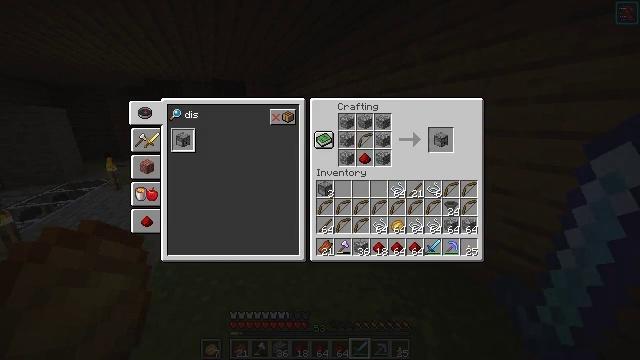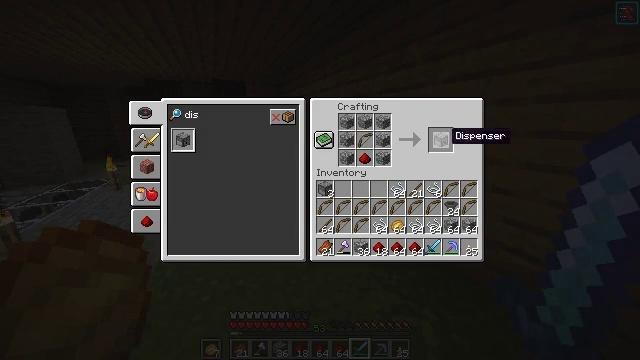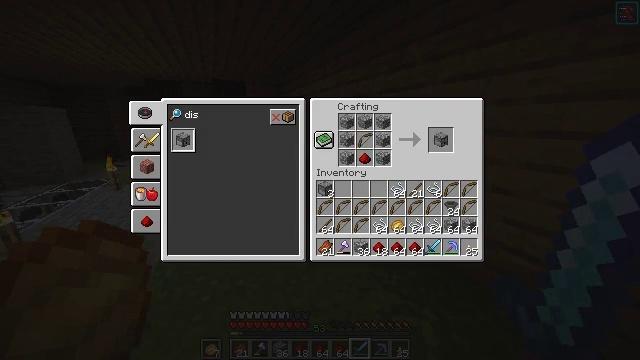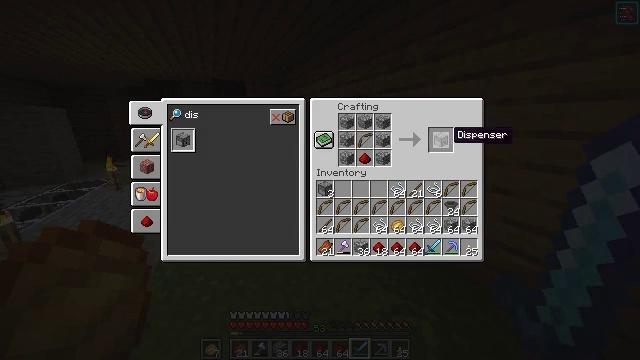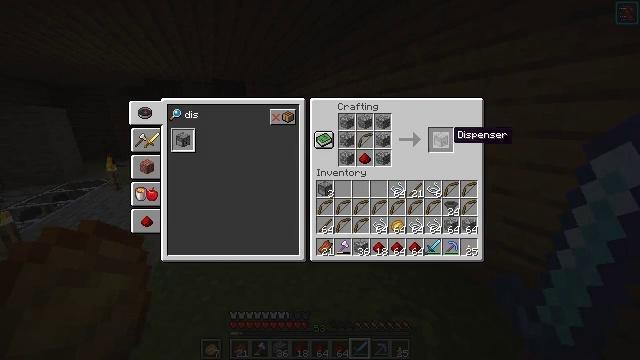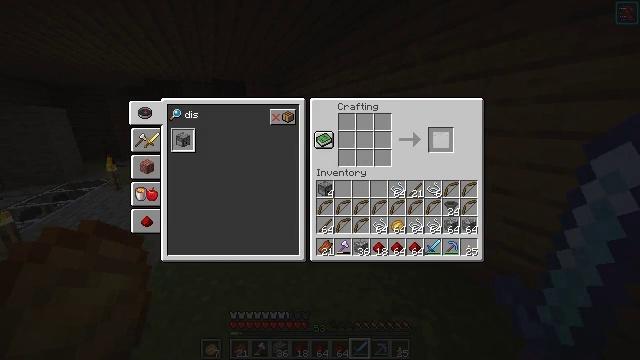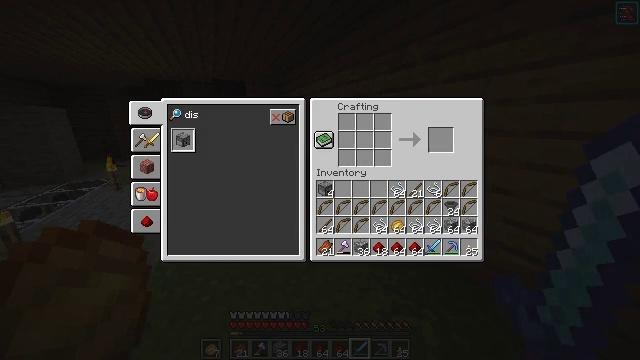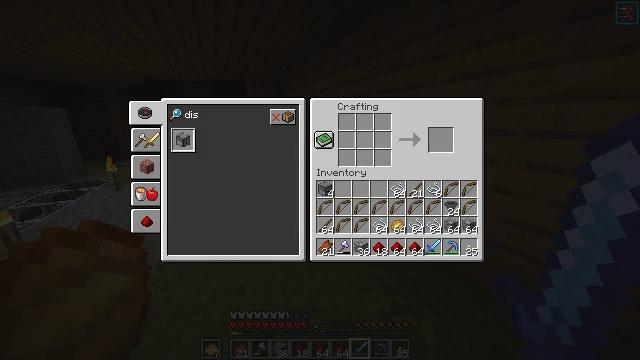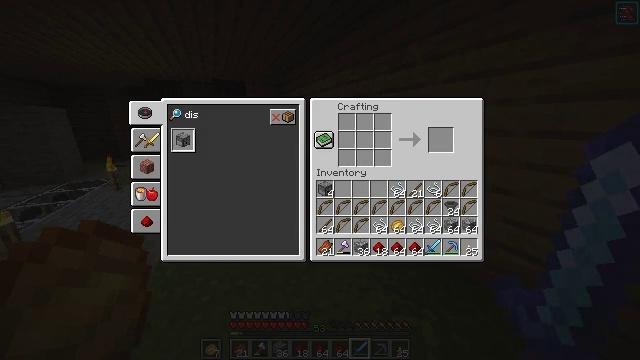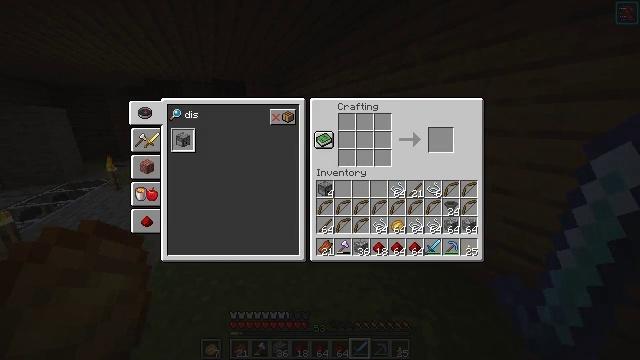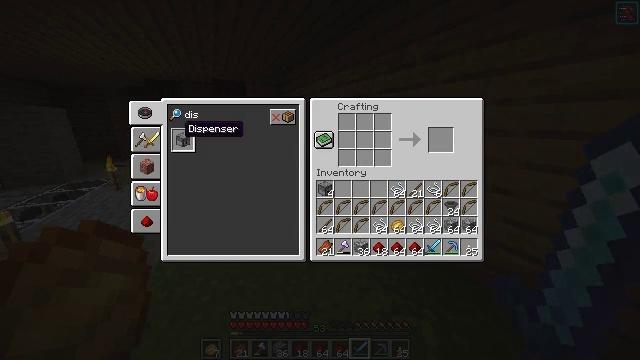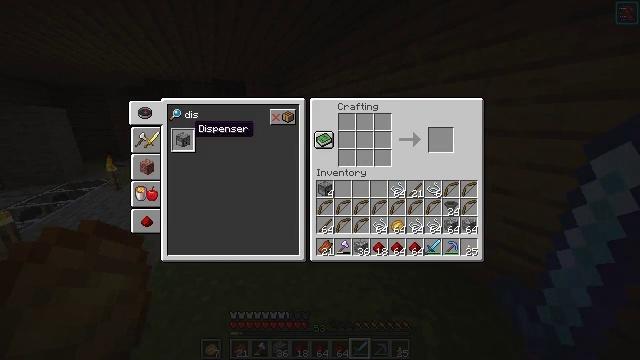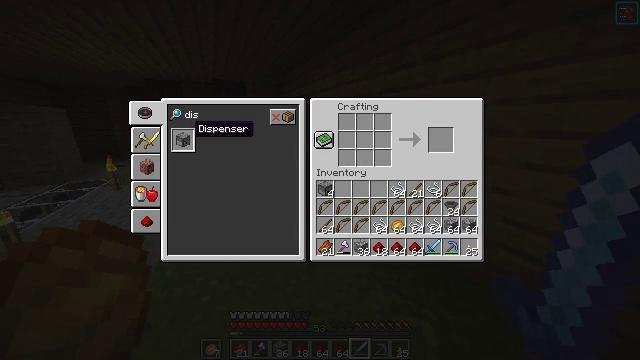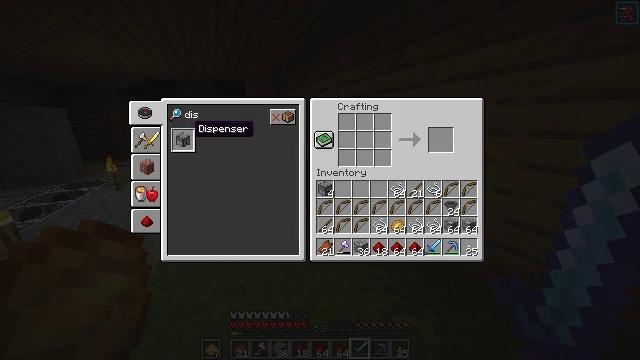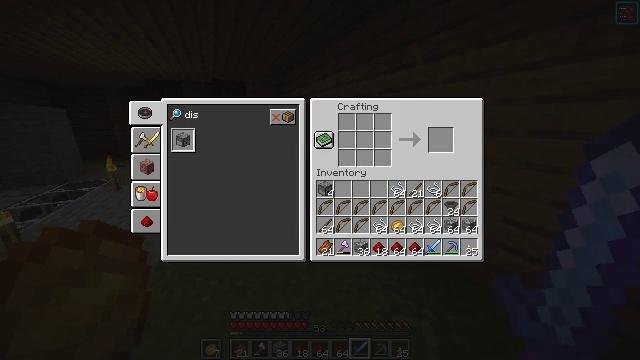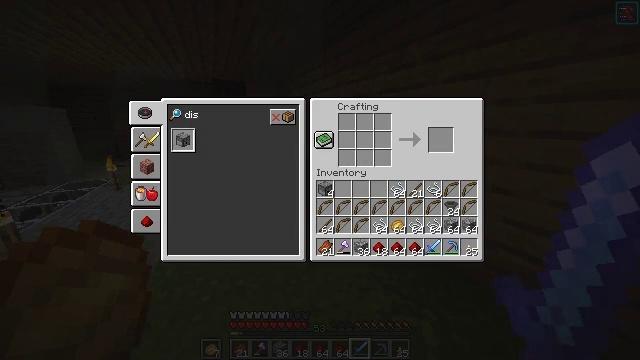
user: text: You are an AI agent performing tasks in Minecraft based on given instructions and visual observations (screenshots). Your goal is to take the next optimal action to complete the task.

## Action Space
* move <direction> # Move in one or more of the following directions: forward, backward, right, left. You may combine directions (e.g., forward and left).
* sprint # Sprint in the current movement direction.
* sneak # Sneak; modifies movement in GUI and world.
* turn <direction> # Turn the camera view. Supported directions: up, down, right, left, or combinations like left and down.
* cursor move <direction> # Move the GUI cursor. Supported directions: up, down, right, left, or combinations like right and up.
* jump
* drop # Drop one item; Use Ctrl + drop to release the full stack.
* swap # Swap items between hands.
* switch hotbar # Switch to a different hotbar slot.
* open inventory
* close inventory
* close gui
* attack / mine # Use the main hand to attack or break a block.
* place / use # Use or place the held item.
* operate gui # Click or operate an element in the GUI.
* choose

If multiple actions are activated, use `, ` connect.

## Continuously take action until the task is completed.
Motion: motion action
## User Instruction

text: Combine resources to craft a dispenser.
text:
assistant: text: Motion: sneak, cursor move right
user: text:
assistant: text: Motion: sneak, cursor move right
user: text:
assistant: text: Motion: sneak
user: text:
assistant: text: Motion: sneak
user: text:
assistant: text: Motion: sneak, operate gui
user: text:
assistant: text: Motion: sneak, cursor move left, operate gui
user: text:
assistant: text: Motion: sneak, cursor move left
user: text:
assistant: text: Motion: sneak, cursor move left
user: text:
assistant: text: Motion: sneak
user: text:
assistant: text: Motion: sneak, cursor move right
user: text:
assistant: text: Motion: sneak, cursor move right
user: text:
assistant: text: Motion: sneak, operate gui
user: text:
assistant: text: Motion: sneak, operate gui
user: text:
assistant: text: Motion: sneak, cursor move right and down
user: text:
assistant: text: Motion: sneak, cursor move right
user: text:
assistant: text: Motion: cursor move right
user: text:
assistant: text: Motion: cursor move left
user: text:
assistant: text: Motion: cursor move left and up
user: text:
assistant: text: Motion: cursor move left
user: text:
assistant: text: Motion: no_op
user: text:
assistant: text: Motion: sneak
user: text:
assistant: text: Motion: sneak
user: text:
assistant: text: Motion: sneak, operate gui
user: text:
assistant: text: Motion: sneak, cursor move left, operate gui
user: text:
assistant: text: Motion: sneak, cursor move left
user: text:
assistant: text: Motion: sneak, cursor move left
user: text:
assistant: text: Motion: sneak, cursor move left
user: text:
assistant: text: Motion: sneak
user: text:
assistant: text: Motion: sneak, operate gui
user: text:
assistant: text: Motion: sneak, operate gui